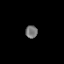
Tissue: prostate
Cell type: Myeloid cells
Senescence score: 0.3286
Nuclear area (px): 145
Mean DAPI intensity: 122.641